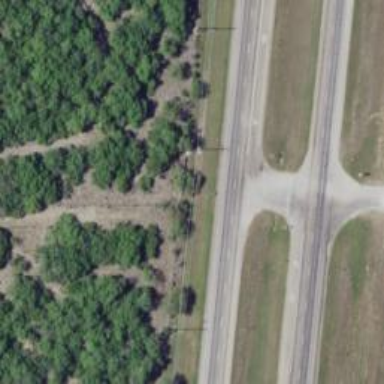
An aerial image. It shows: Trunk link highway.